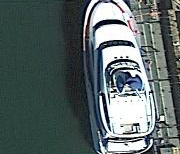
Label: Civil_yacht